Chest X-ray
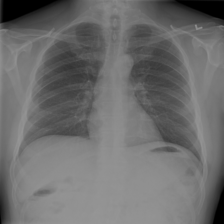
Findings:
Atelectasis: negative
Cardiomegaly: negative
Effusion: negative
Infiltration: negative
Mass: negative
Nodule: negative
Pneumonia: negative
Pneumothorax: negative
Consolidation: negative
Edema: negative
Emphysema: negative
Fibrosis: negative
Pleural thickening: negative
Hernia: negative